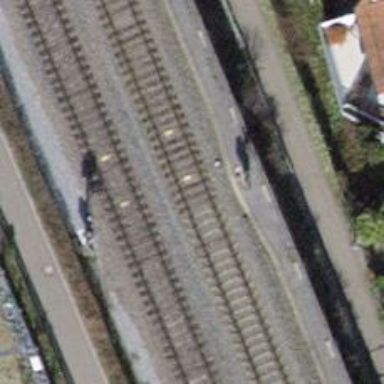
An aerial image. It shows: Railway signal.